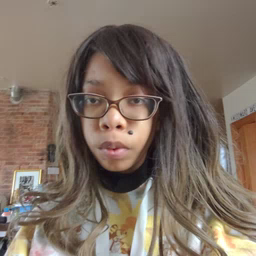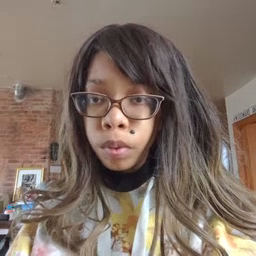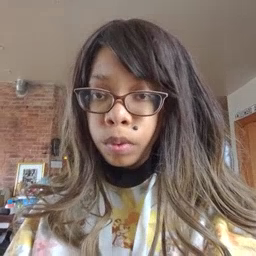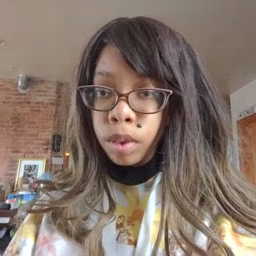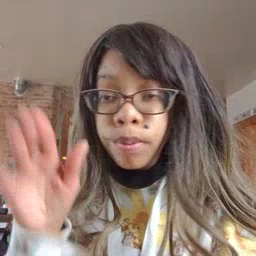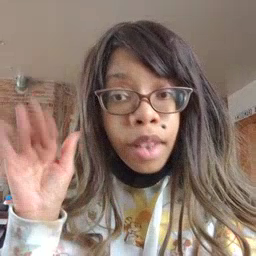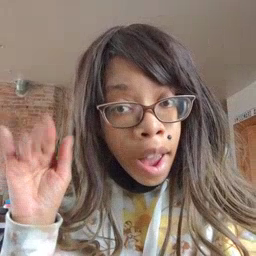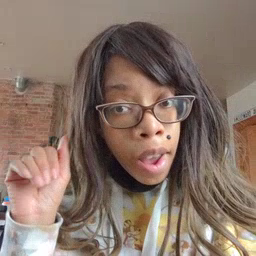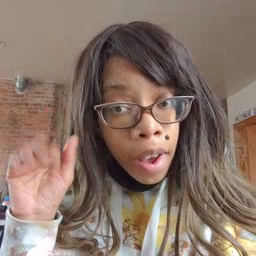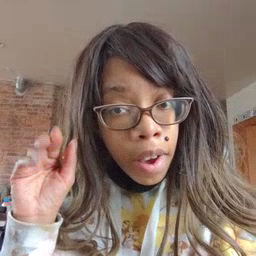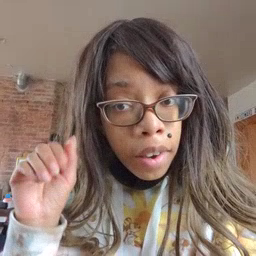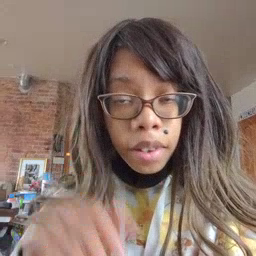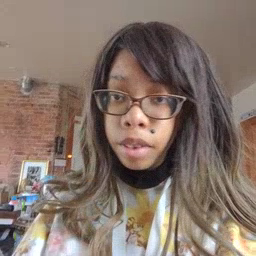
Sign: bye